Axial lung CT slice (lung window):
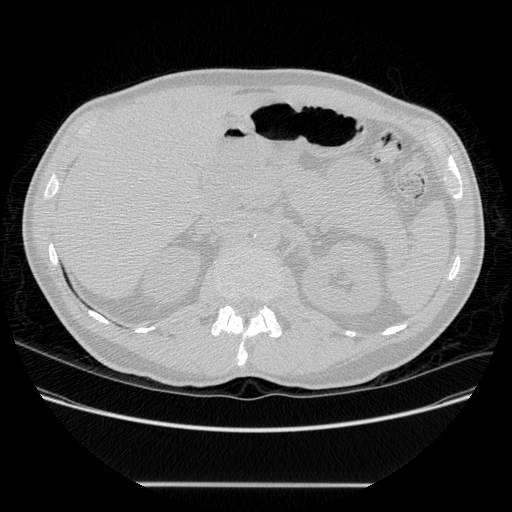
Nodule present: no